Aerial crown-view tile of a tropical tree (Barro Colorado Island, Panama), acquired 20240918:
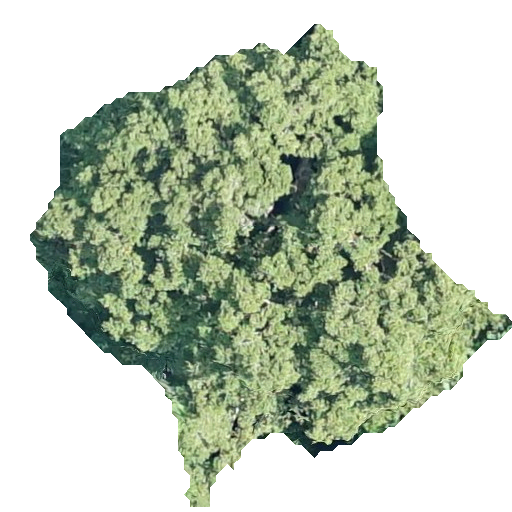
Species: Brosimum alicastrum
GBIF accepted scientific name: Brosimum alicastrum
Crown area: 198.115 m²